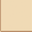
Piece: xx